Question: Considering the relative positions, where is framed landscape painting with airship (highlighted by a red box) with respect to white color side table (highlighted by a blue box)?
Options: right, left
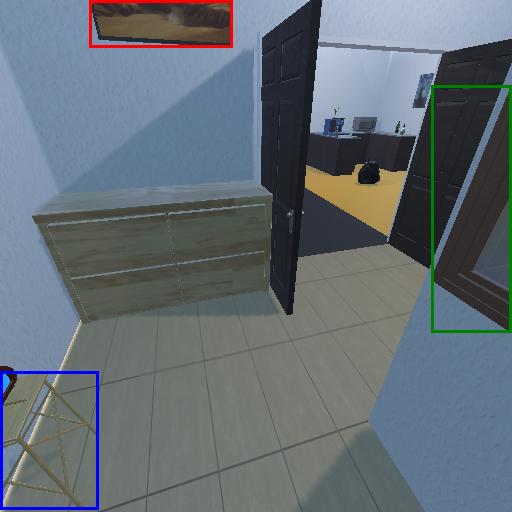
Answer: right